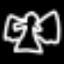
Label: angel